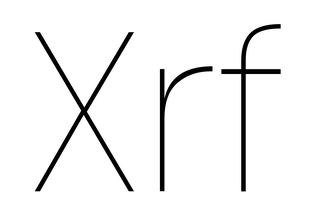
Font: Poppins-Thin